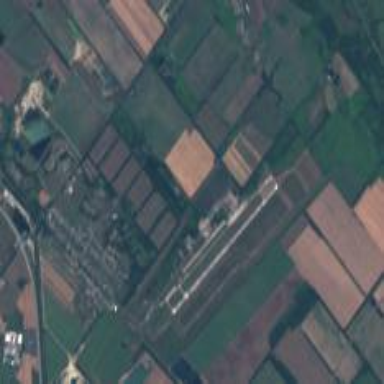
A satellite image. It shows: Military airfield located within aerodrome.